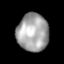
Tissue: lung
Cell type: Endothelial cells
Senescence score: 0.6125
Nuclear area (px): 1159
Mean DAPI intensity: 164.676